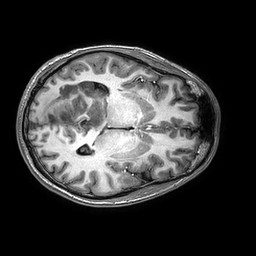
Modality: T1w
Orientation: axial
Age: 62
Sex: male
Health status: ill
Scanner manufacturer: philips
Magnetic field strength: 3 T
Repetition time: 0.006629 s
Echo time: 0.002995 s